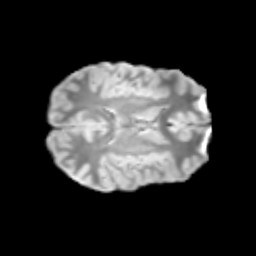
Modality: T2w
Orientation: axial
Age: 13
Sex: male
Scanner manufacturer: siemens
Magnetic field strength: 3 T
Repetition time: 3.8 s
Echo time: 0.07 s